Field crop: maize
Growth stage: 2
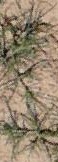
Species: salsola